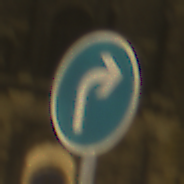
Verkehrszeichen: VorgeschriebeneFahrtrichtungRechts
Umgebung: Outdoor, Urban
Tageszeit: Night
Wetter: Overcast
Licht: Artificial
Jahreszeit: NotSpecified
Kontrast: HighContrast